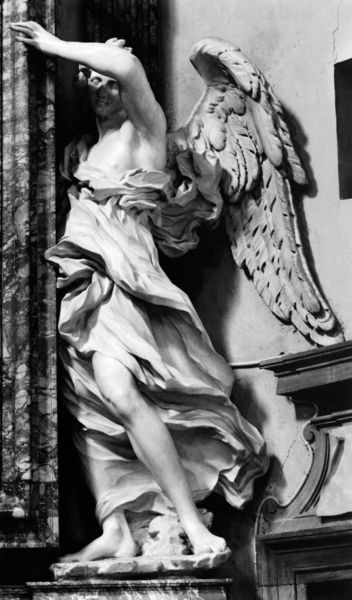
Titel: rechter Engel des linken Querhausaltares
Künstler: Antonio Raggi
Institution: Rom, S. Maria del Popolo
Schlagwörter: flügel, fuß, hand, mann, schatten, umhang, brust, finger, frau, hell, kleid, marmor, pfeiler, säule, blick, tuch, rock, arm, falten, federn, gesicht, halten, leinen, sockel, stein, vorhang, kirche, figur, gewand, engel, skulptur, statue, bein, haltung, plinthe, foto, flug, barfuß, schwarzweiß, gedreht, sims, bildhauer, skultpur, statur, serpenate, allumsichtig